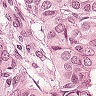
Metastatic tissue present: yes